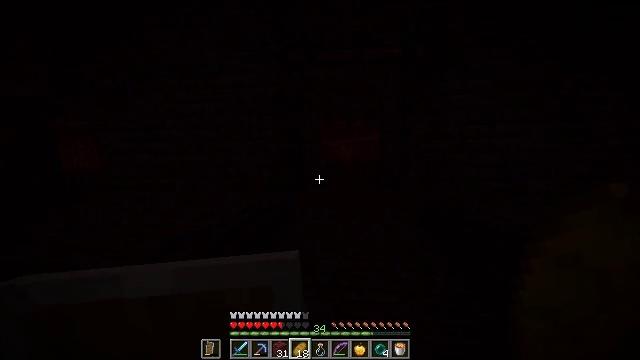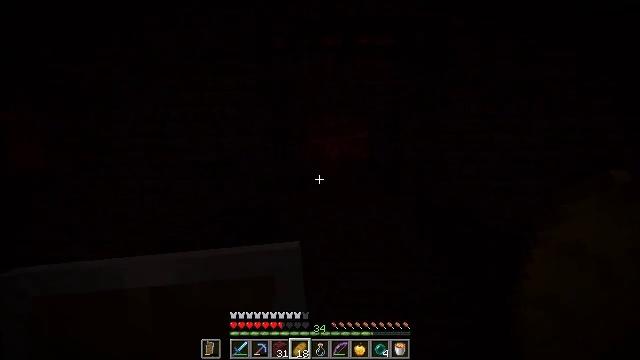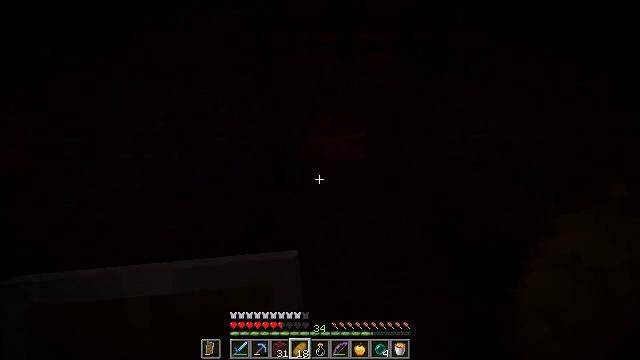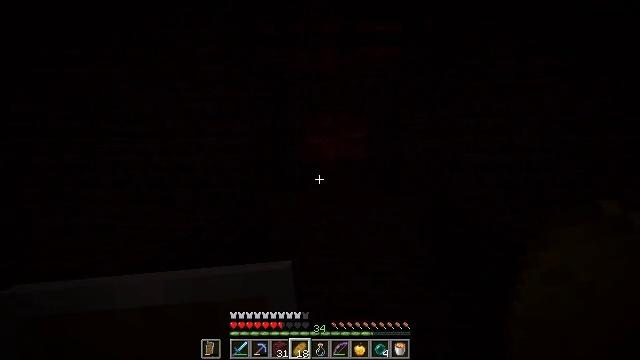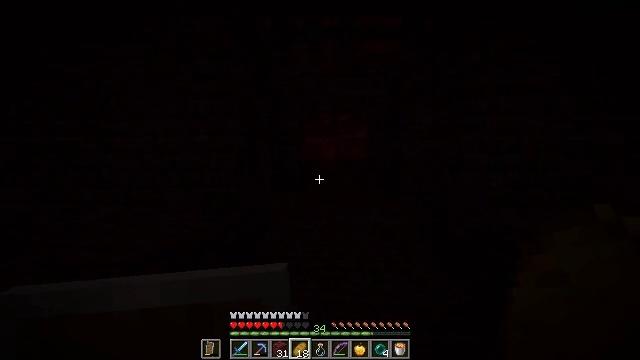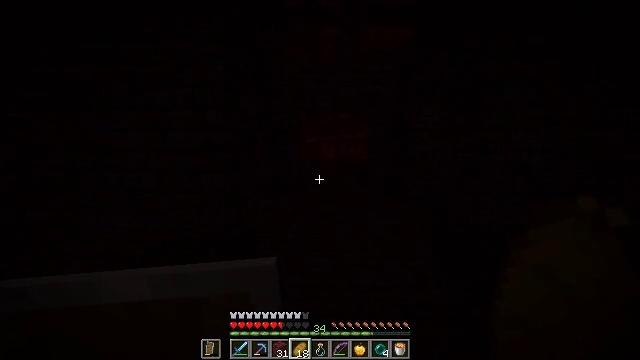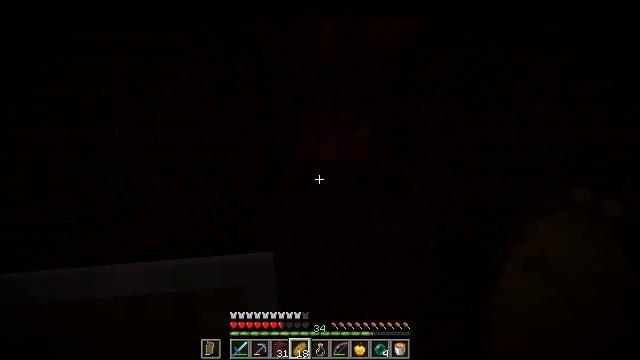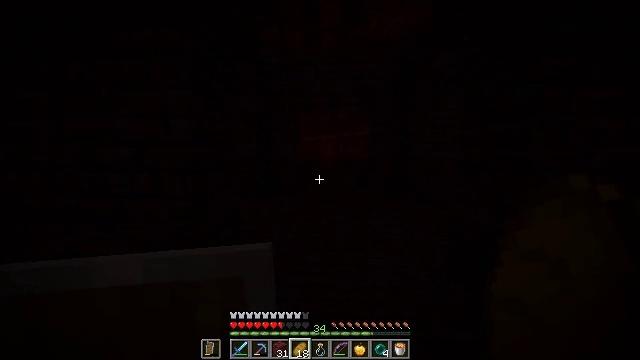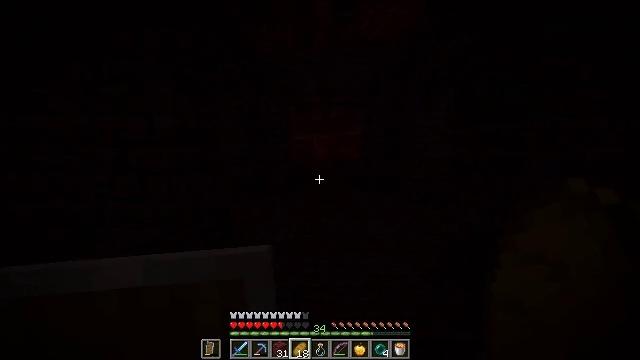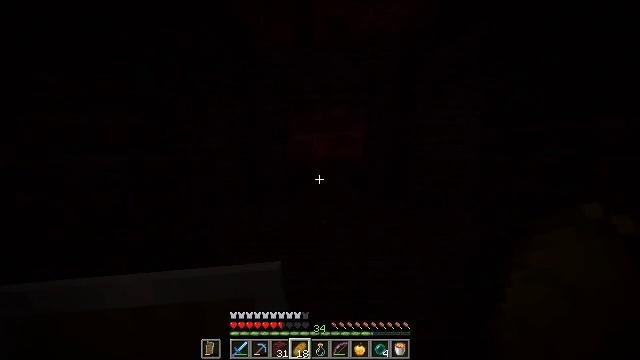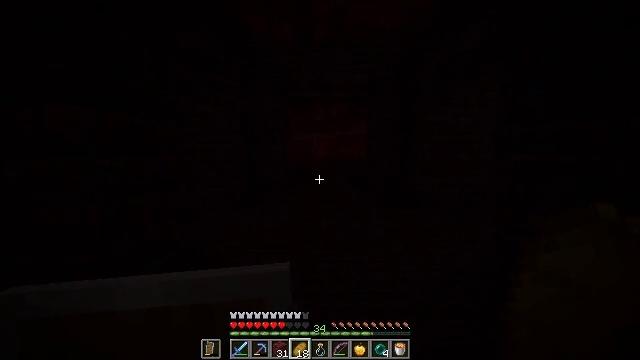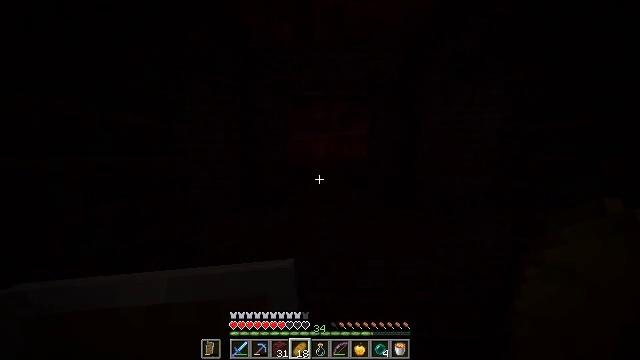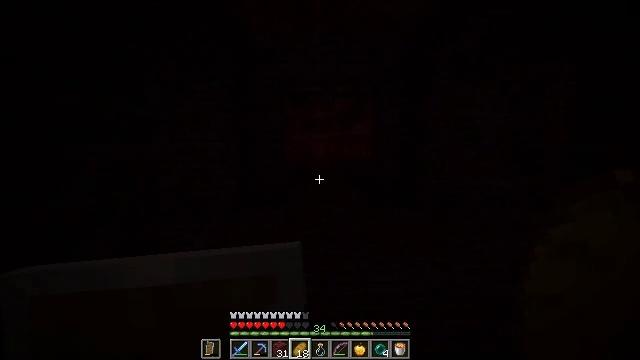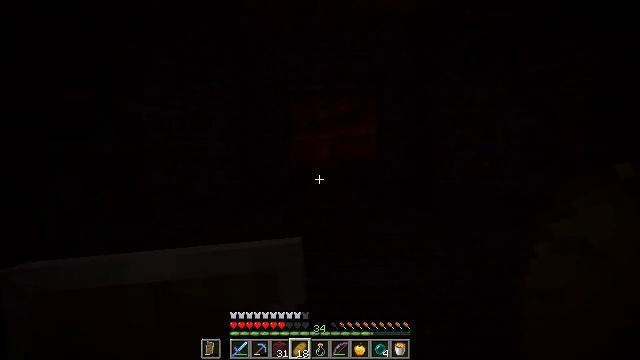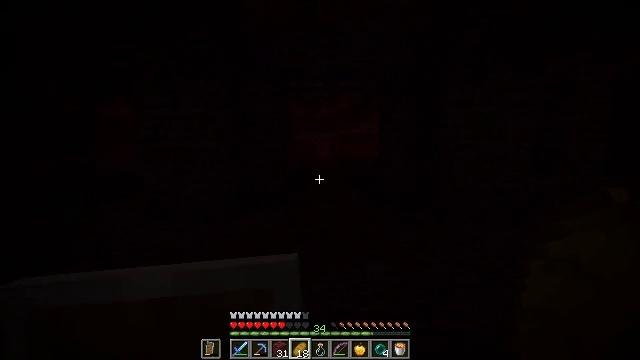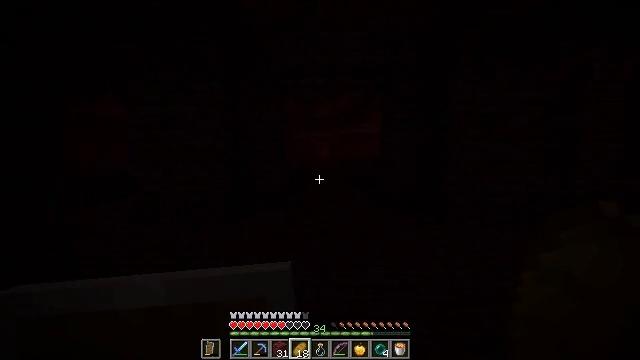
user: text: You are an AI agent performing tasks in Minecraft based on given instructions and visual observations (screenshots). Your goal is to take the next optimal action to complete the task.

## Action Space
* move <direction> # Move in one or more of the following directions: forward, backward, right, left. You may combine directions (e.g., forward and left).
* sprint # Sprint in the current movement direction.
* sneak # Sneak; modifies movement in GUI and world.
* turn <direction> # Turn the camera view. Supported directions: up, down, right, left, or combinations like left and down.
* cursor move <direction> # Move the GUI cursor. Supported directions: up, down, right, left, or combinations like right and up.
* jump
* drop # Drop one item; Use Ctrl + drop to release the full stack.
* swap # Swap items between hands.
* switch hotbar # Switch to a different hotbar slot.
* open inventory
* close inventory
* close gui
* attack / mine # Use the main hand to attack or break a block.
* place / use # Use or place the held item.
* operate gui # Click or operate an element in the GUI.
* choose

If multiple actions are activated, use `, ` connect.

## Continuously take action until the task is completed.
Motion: motion action
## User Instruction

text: Collect glowstone blocks for lighting.
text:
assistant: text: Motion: move forward, sprint, turn right
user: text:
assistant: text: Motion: move forward, sprint
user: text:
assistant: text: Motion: move forward, sprint
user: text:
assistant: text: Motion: move forward, sprint
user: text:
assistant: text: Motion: move forward, sprint
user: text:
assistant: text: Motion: move forward, sprint
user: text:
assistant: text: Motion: move forward, sprint
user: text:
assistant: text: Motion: move forward, sprint, turn right
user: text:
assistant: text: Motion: move forward, sprint
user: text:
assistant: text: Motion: move forward, sprint
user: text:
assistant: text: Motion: move forward, sprint
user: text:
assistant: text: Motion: move forward, sprint
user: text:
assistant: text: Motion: move forward, sprint, turn left
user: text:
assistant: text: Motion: move forward, sprint
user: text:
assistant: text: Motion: move forward, sprint
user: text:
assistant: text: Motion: move forward, sprint
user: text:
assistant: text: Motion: move forward, sprint, turn right
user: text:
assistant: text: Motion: move forward, sprint, turn right and down
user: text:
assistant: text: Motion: move forward and move left, sprint, turn right and down
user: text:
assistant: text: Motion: move forward and move left, sprint, turn right
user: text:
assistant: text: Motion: move forward and move left, sprint
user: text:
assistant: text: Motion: move forward and move left, sprint, turn right
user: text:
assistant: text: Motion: move forward and move left, sprint, turn right
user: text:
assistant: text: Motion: move forward and move left, sprint, turn right
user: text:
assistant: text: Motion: move forward and move left, sprint, turn right
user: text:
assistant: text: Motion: move forward and move left, sprint, turn right
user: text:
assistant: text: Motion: move forward and move left, sprint, turn right
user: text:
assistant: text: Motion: move forward and move left, sprint, turn right
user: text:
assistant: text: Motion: move forward and move left, sprint, turn right and up
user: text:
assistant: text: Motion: move forward and move left, sprint, turn right